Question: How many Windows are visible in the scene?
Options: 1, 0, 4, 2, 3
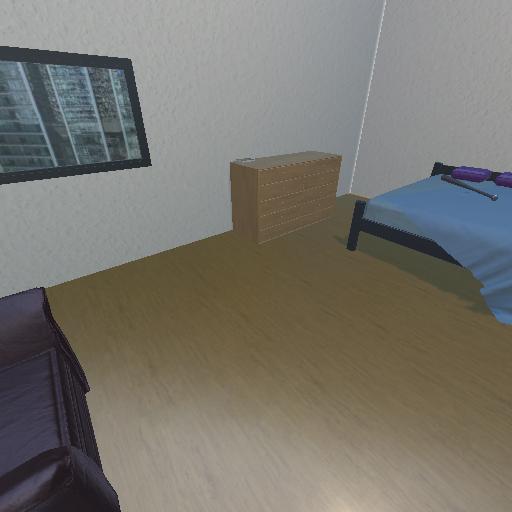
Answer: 1